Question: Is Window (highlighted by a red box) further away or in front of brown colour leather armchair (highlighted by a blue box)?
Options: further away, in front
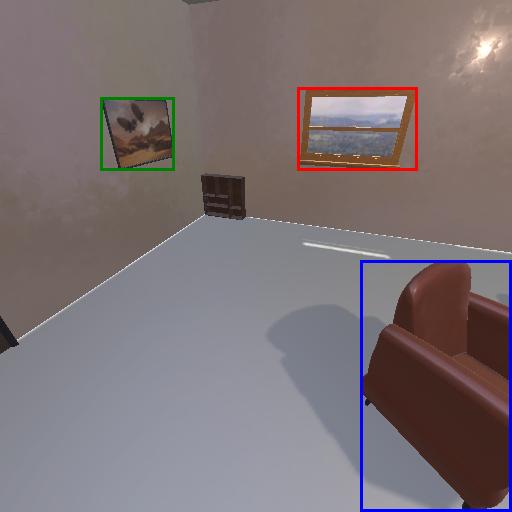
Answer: further away